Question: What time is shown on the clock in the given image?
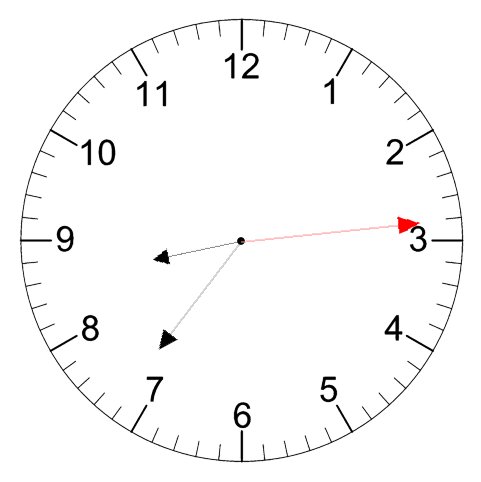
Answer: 08:36:14